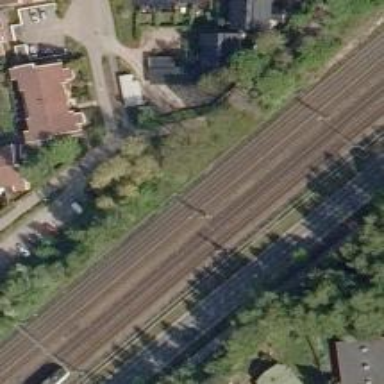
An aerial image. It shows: Asphalt cycleway.